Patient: sex F, age 56
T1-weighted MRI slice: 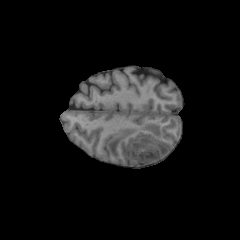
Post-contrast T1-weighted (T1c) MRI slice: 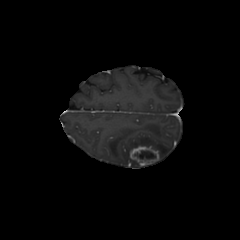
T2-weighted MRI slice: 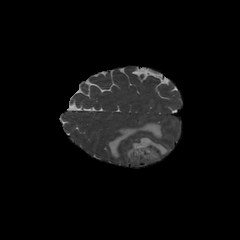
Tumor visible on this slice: yes
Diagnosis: Glioblastoma, IDH-wildtype
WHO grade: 4